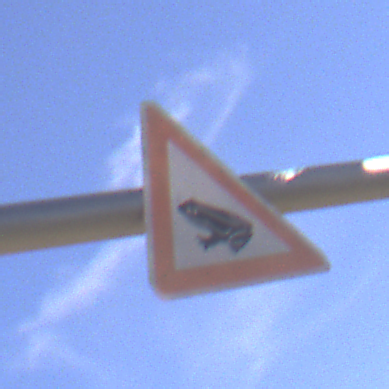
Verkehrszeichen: AmphibienwanderungRechts
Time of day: Midday
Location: Outdoor (Nature)
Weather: Clear
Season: NotSpecified
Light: Natural